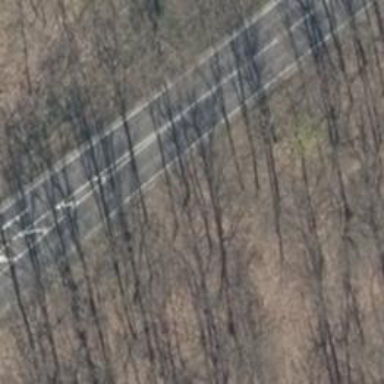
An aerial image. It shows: Secondary road with asphalt surface and lane markings.